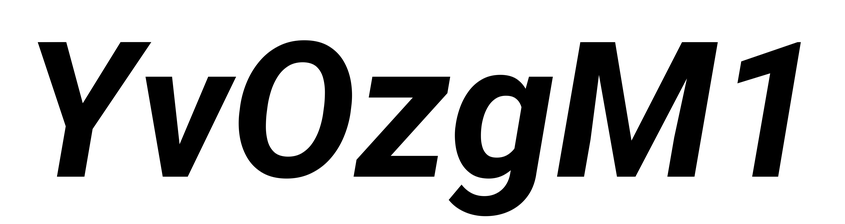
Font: Roboto-Italic_Bold_Italic